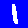
Digit: 1